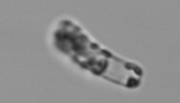
Label: Guinardia_striata